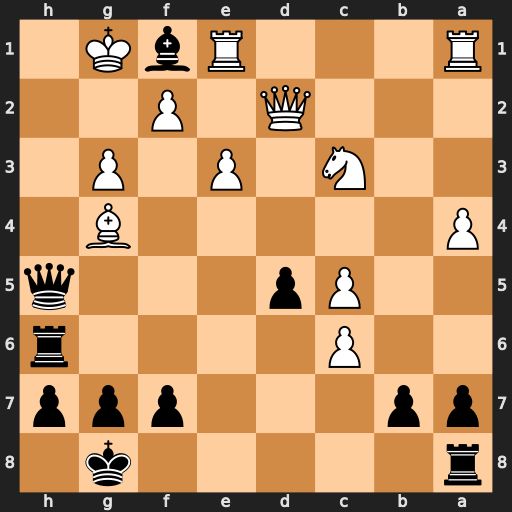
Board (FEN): r5k1/pp3ppp/2P4r/2Pp3q/P5B1/2N1P1P1/3Q1P2/R3RbK1
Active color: b
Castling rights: -
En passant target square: -
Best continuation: Qh1#